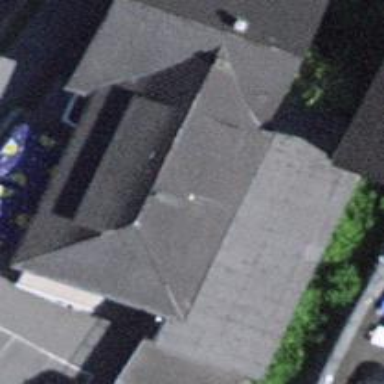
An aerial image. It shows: Restaurant.